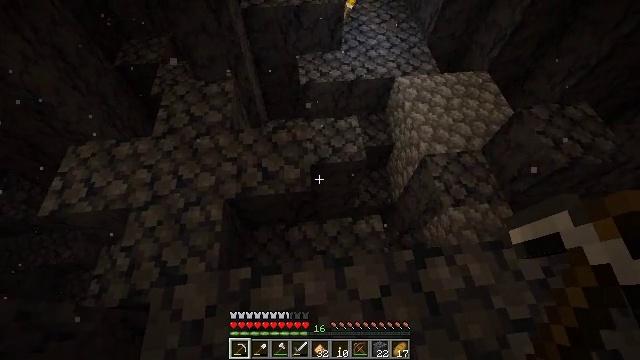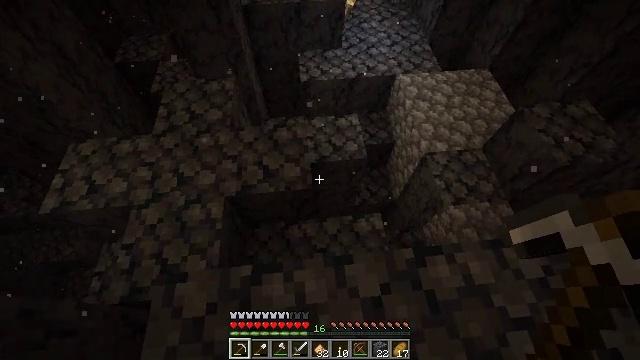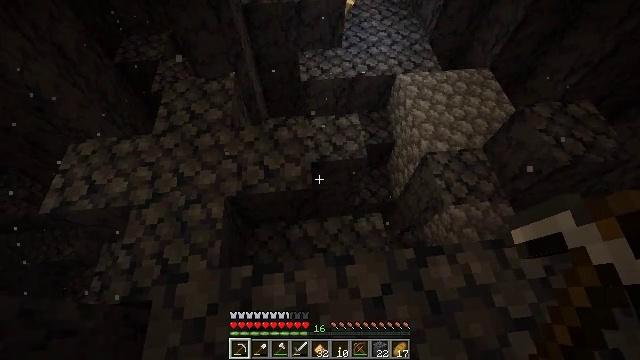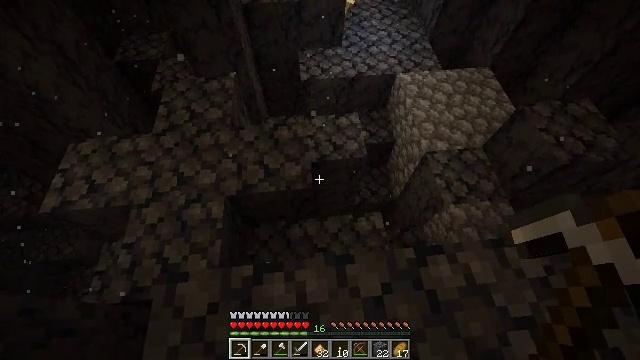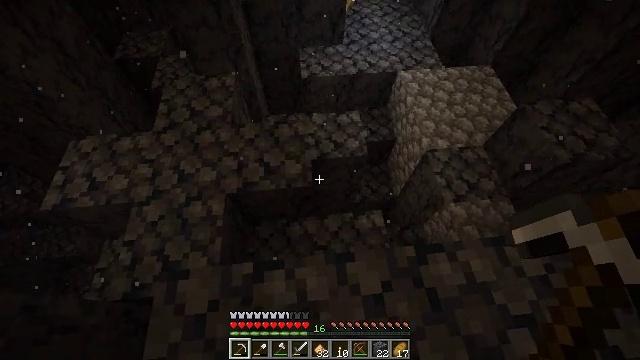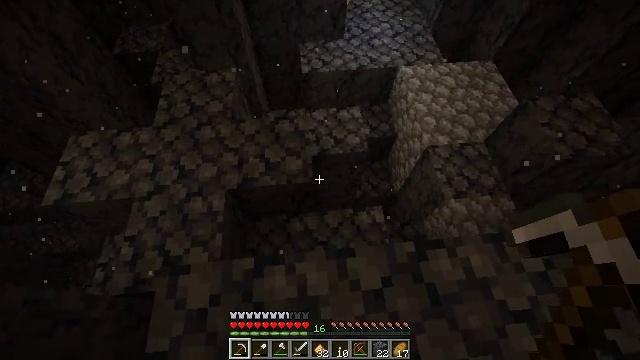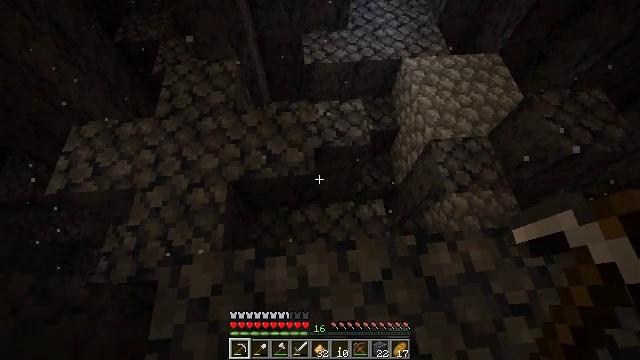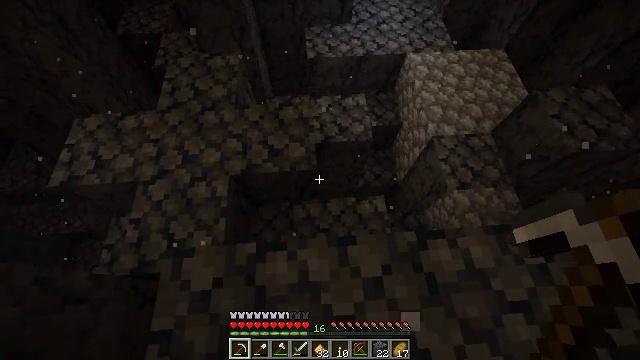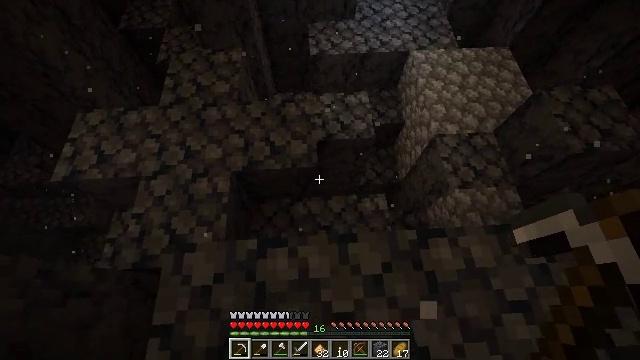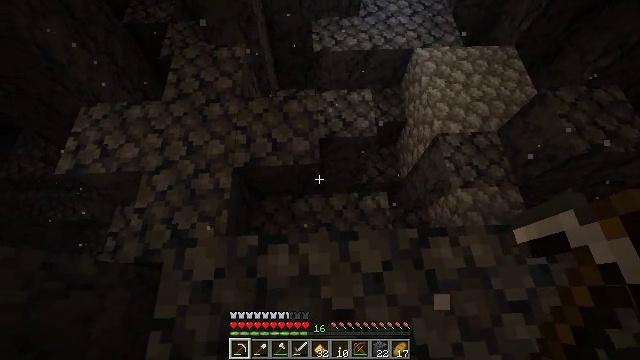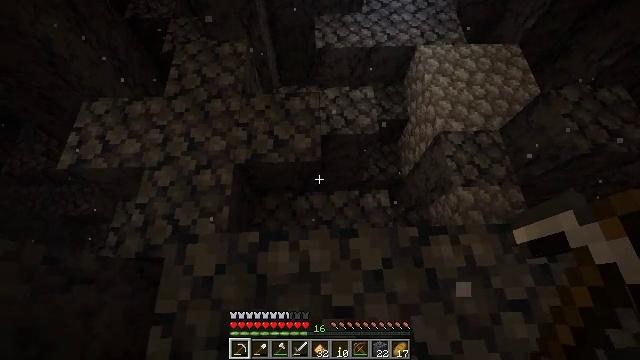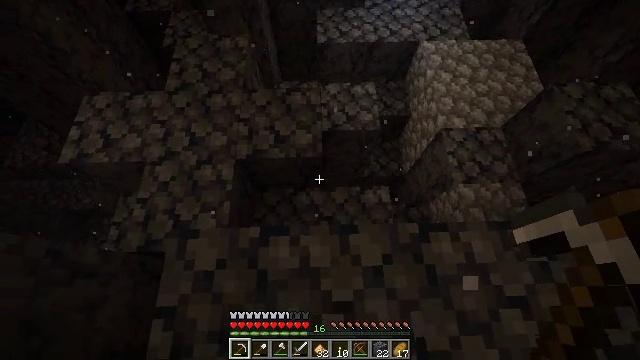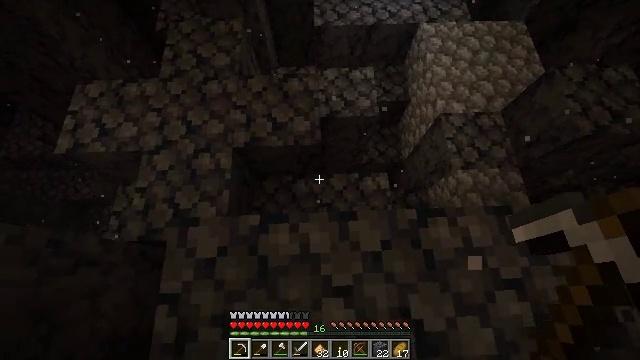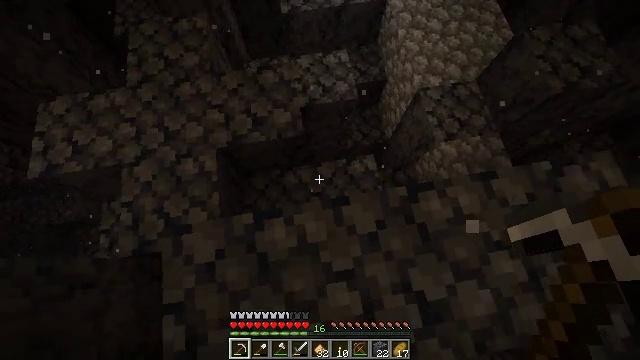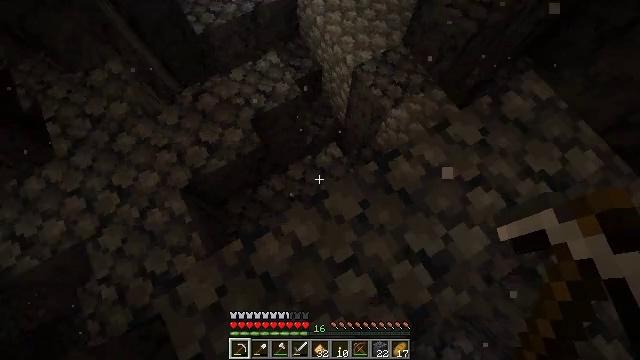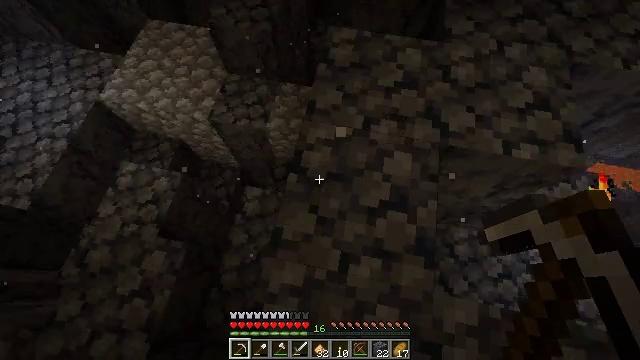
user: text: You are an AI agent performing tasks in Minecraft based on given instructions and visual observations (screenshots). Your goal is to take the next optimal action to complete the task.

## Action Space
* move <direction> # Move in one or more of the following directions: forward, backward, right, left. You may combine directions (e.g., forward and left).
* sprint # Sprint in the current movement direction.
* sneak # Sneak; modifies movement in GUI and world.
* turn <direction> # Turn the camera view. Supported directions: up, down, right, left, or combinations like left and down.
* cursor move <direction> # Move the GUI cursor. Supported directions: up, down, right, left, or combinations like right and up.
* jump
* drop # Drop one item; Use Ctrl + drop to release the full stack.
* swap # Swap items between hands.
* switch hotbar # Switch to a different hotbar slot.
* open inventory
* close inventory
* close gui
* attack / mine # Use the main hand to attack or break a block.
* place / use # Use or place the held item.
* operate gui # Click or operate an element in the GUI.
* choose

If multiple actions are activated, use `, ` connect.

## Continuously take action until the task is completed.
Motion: motion action
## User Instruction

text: Obtain basalt from the terrain.
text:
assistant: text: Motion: no_op
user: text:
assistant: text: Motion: no_op
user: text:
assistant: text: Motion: no_op
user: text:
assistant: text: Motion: no_op
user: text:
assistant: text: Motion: no_op
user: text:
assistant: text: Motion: turn down
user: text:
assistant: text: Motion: turn down
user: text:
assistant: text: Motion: no_op
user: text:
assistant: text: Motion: no_op
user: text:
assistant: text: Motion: no_op
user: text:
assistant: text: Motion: no_op
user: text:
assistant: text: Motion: turn down
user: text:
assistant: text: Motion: turn right and down
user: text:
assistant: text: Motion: turn right
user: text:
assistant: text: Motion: turn right and up
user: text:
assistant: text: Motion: turn right and up
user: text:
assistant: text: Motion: turn right and up
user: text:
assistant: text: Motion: turn right and up
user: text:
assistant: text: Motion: turn up
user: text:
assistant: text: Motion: no_op
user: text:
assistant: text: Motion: move forward
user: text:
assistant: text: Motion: move forward
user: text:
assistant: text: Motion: move forward
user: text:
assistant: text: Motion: move forward, turn left
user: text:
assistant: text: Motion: move forward, turn left
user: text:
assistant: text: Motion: turn left
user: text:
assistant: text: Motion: turn left
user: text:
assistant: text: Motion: turn left
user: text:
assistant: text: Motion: turn left
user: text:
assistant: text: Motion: turn left